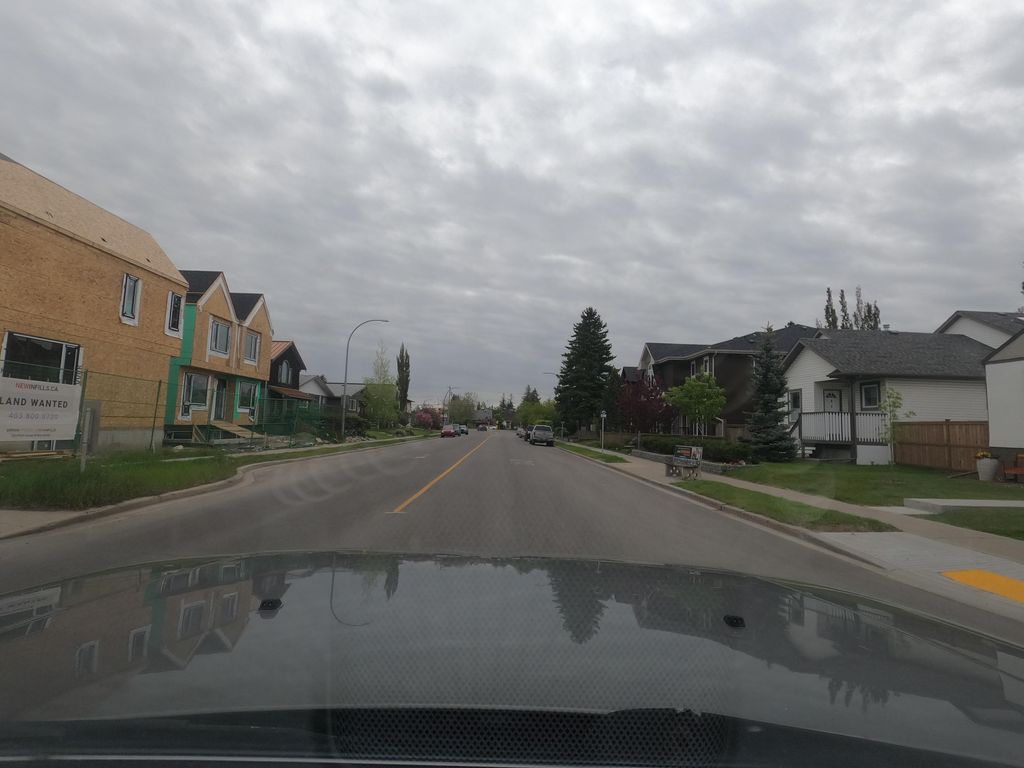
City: calgary